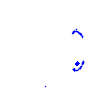
Particle: proton